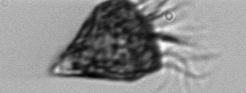
Label: Strombidium_morphotype2